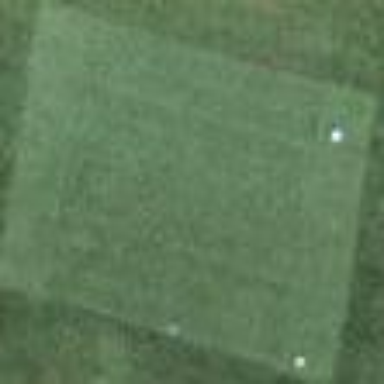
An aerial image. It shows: Golf tee on grassy land.